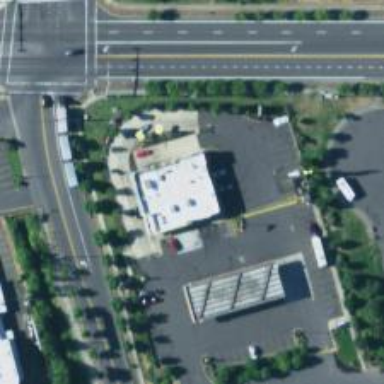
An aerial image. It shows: Convenience shop.